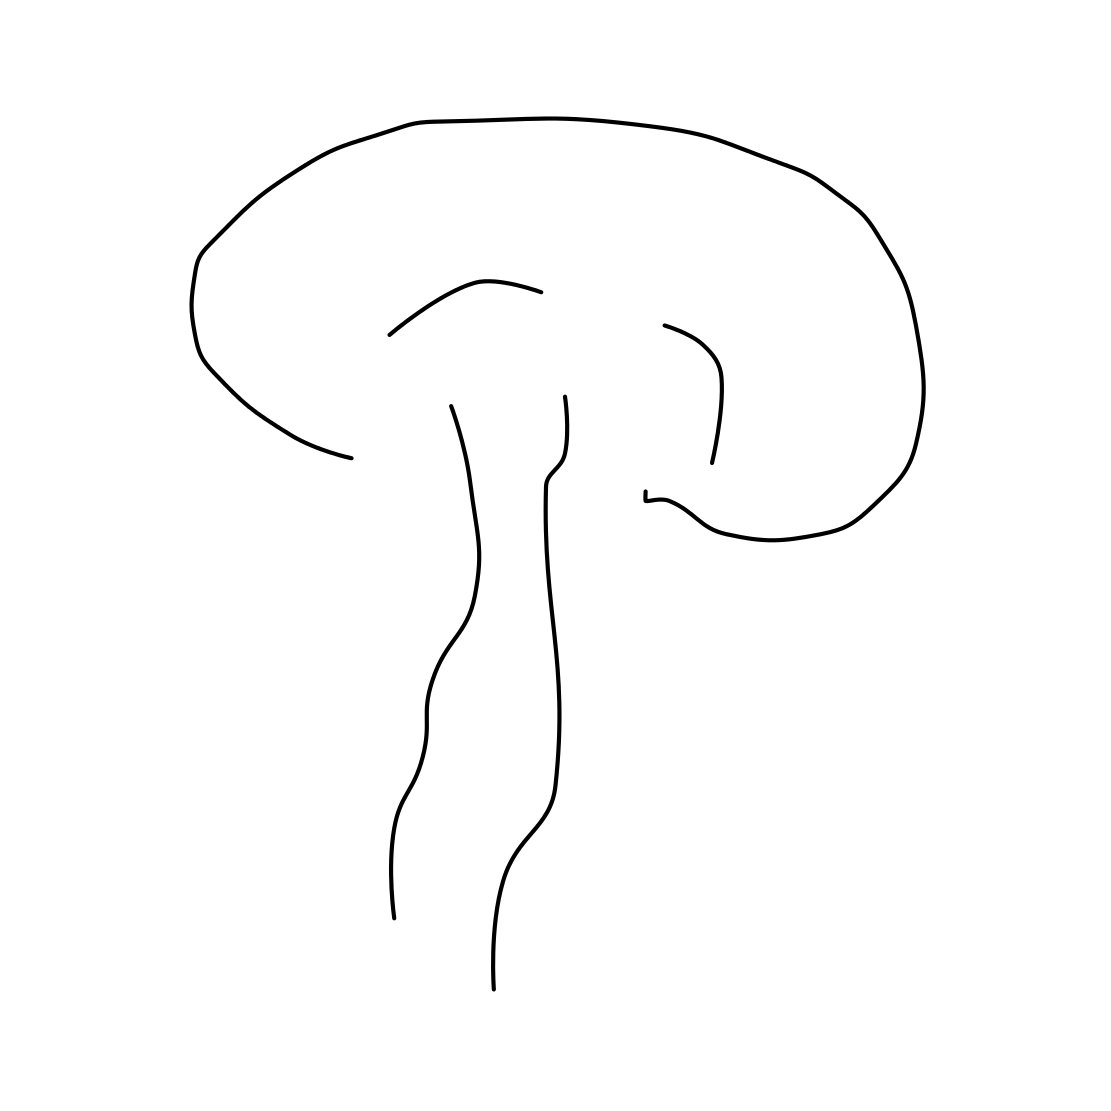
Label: mushroom